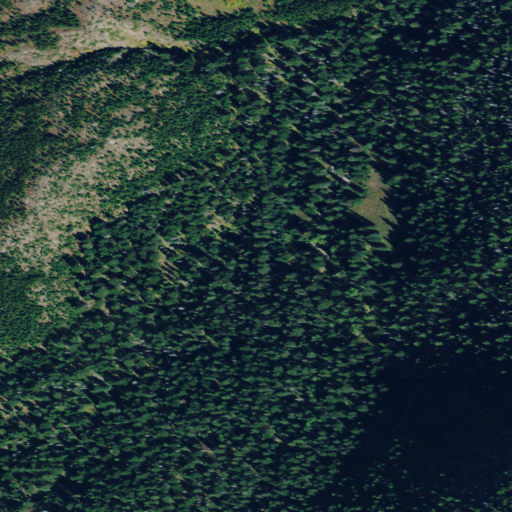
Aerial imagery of depression(s) in Montana named Bailey Basin containing evergreen forest and shrub